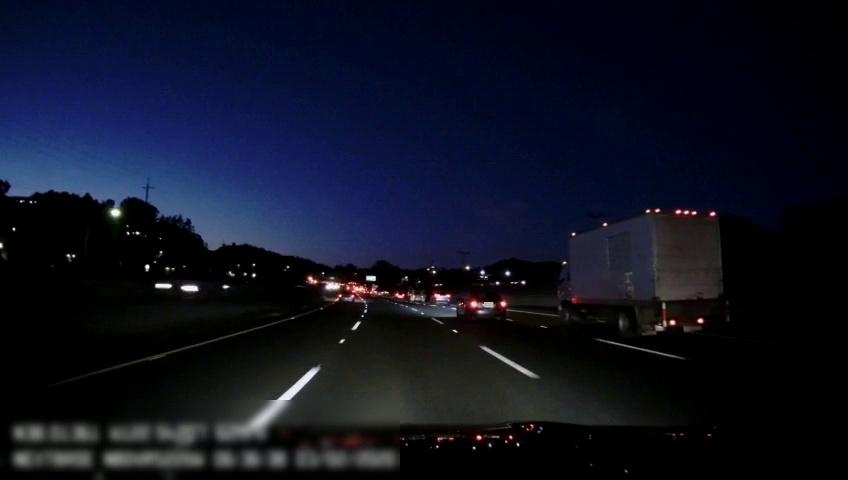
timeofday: Night
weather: Other
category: Drivable Space
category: Vehicles | Car
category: Vehicles | Truck
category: Vehicles | Other LV
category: Vehicles | SUV
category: Vehicles | Car
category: Vehicles | Car
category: Vehicles | SUV
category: Lanes | Alternate Lane
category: Lanes | Current Lane
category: Lanes | Current Lane
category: Lanes | Alternate Lane
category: Lanes | Alternate Lane